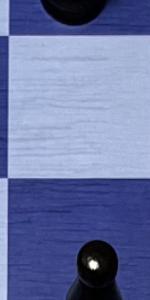
Label: Empty